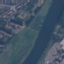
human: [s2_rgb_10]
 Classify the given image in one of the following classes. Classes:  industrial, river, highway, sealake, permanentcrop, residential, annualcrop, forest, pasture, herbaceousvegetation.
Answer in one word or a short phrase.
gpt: River